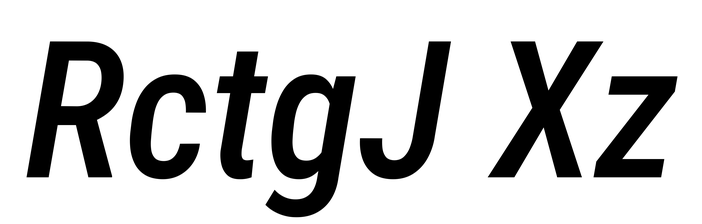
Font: Roboto-Italic_Condensed_Medium_Italic